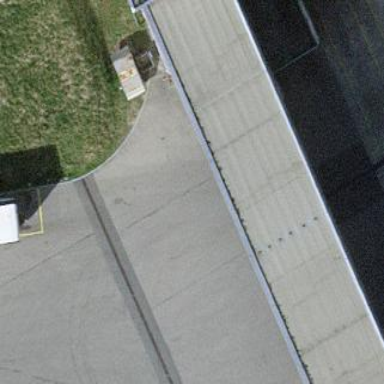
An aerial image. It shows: View of roof of building.